Question: I am using S3 and Cloudfront
I have tested accessing two identical images, one from S3 and one from Cloudfront and the results are :

Also : <URL>
First image file is from S3 and the second one is from cloudfront.
As you can see,
- '132 ms''102 ms''234 ms'- '93 ms''258 ms''351 ms'
Isn't CDN suppose to lower the latency overall and improve performance ? Why is the download time so much slower ?
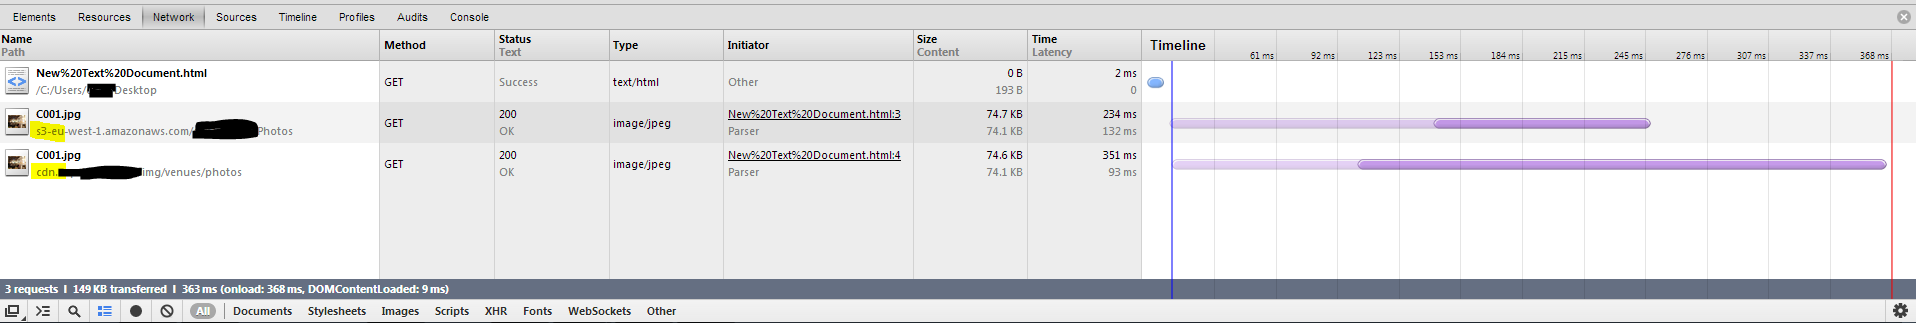
Answer: Looking at overall performance across all networks a CDN will be faster than downloading the file from s3. However, that may not be true for every single user. It ultimately depends on what networks the user is connecting from, what CDN endpoint they get sent to, and other network conditions.